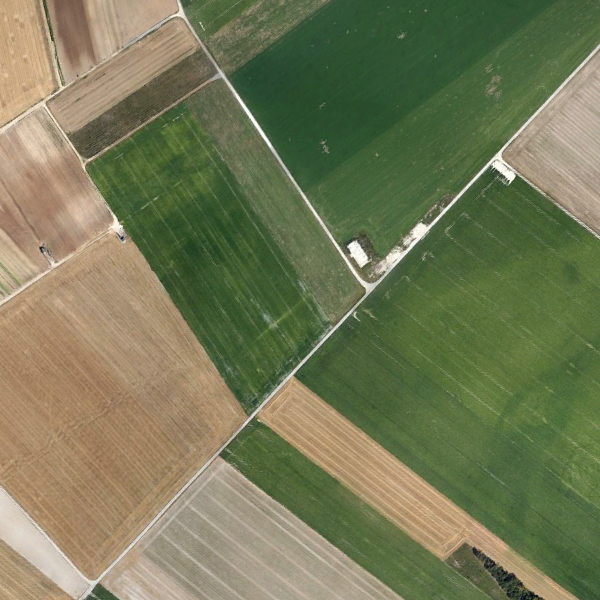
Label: Farmland